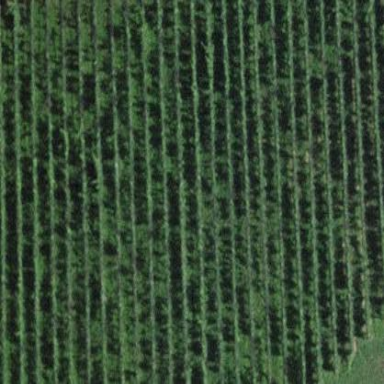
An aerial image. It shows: Vineyard where grapes are grown.